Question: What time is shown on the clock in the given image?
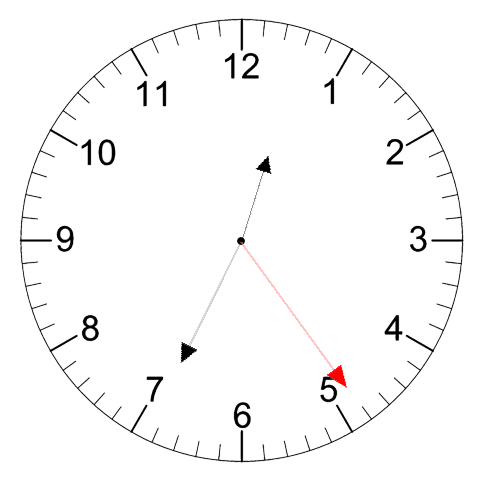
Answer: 12:34:24